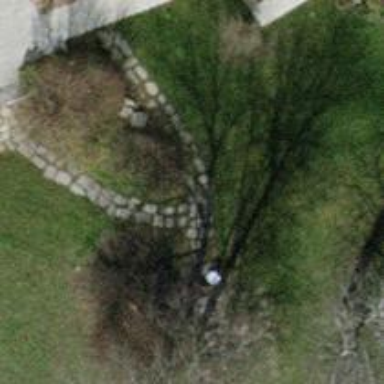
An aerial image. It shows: Paved path.